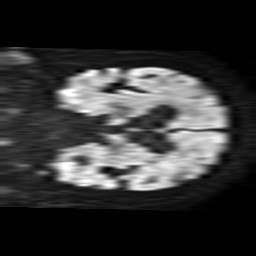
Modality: TRACE
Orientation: coronal
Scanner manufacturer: philips
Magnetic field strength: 1.5 T
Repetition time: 4.6 s
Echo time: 0.07621 s